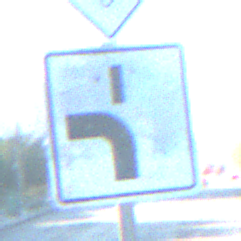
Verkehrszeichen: VerlaufVorfahrtsstrasse5
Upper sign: Vorfahrtsstrasse
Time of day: MorningAfternoon
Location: Outdoor (Urban)
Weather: Clear
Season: NotSpecified
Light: Natural